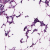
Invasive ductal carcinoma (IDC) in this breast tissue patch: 0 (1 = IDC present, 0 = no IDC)